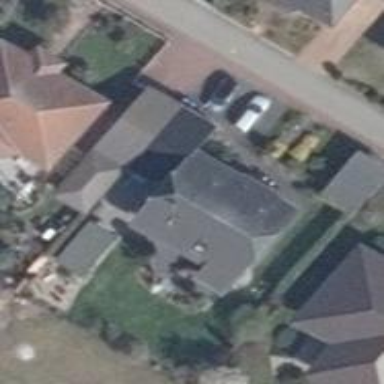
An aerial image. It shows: House with grey half-hipped roof oriented along the building.